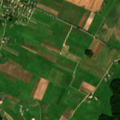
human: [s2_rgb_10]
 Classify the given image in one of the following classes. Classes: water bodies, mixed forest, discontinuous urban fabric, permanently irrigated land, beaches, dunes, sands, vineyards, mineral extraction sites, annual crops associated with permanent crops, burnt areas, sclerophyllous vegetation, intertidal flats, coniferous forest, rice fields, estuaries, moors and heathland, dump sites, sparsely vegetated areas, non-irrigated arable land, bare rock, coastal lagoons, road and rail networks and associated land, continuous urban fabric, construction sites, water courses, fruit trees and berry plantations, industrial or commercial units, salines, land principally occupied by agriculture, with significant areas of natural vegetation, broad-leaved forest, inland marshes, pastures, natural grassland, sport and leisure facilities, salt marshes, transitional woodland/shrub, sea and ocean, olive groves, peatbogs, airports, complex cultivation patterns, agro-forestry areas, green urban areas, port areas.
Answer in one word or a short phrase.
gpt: discontinuous urban fabric, non-irrigated arable land, complex cultivation patterns, broad-leaved forest